Field crop: maize
Growth stage: 1
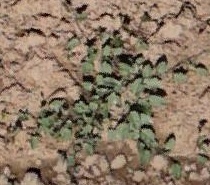
Species: convolvulus